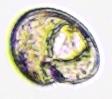
Label: Dinoflagellate-Unknown